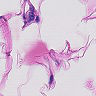
Metastatic tissue present: no